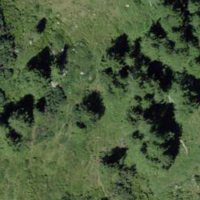
EUNIS habitat code: 31
Species observed at this site:
Caltha palustris
Tussilago farfara